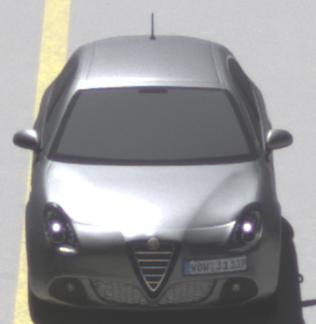
Make: Alfa Romeo
Model: Giulietta 1.4 TB 16V
Detailed model: Giulietta (940)
Model produced from: 2010/05
Model produced until: 2013/03
Doors: 5
Color: gray
Road condition: dry road
Daytime: midday
Contrast: medium contrast